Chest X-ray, PA view. Patient: 32 years old, sex F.
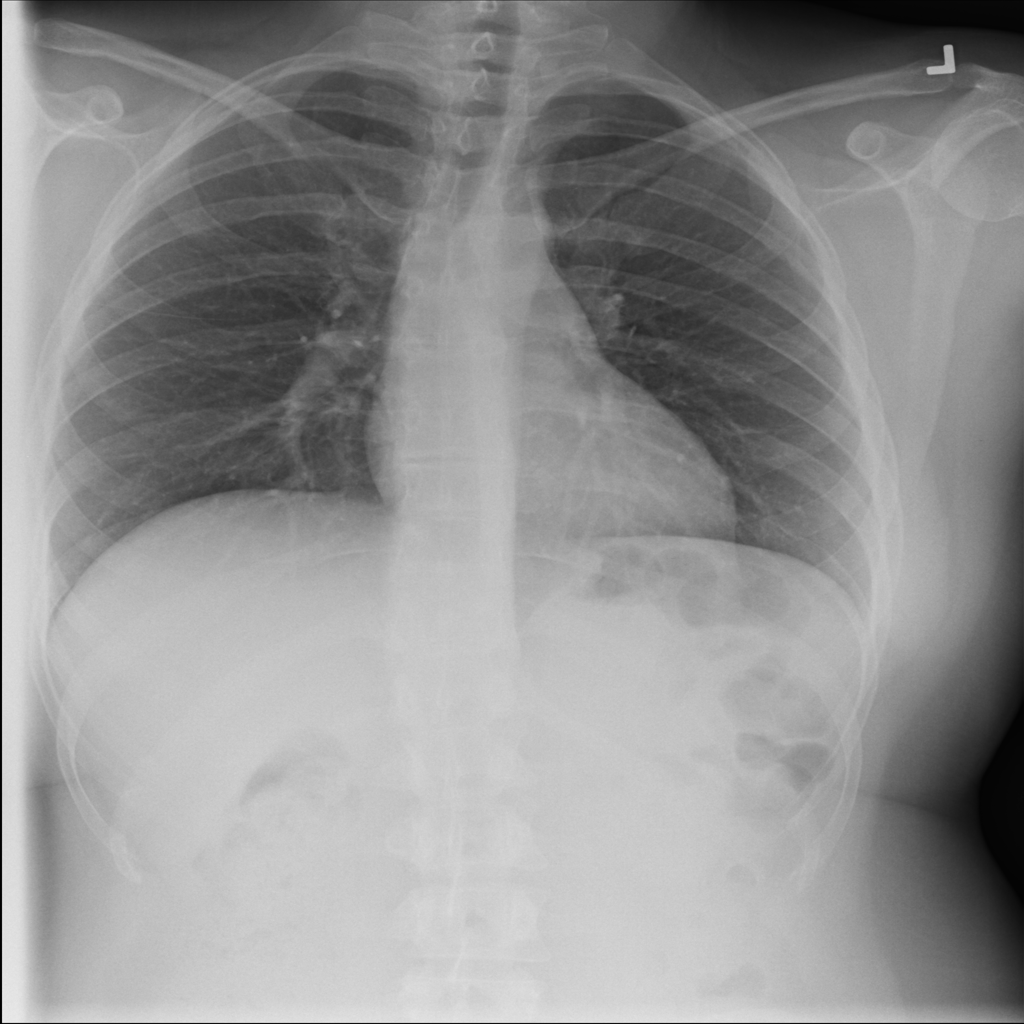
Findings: No Finding